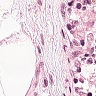
Metastatic tissue present: no